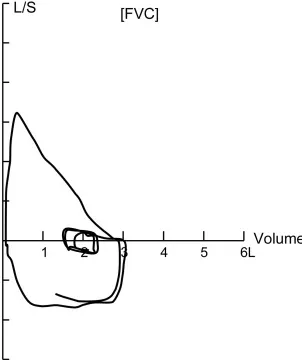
4 months after endotracheal dilation therapy, showing marked improvement of peak expiratory flow.
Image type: radiology (x_ray)